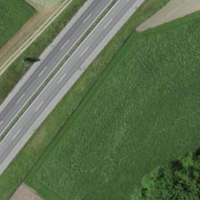
EUNIS habitat code: 57
Species observed at this site:
Milvus milvus
Larus michahellis